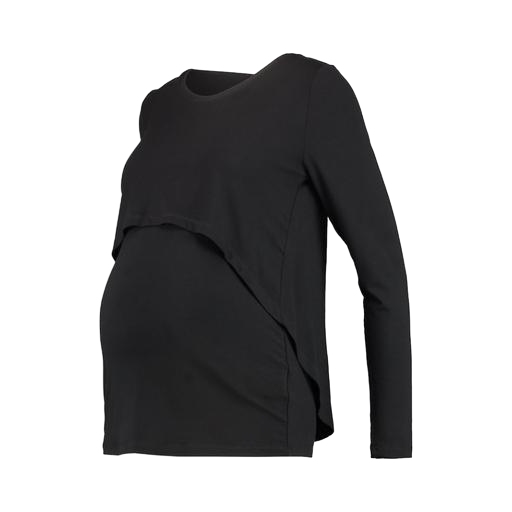
double layer t-shirt, maternity black extreme dip back top, mock layer tee, white background